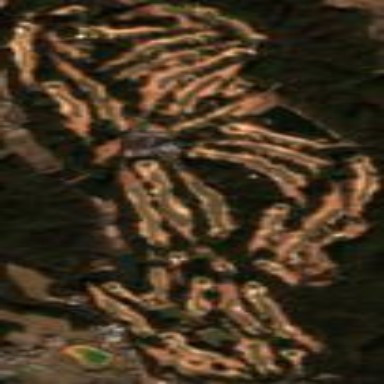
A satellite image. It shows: Golf course.